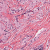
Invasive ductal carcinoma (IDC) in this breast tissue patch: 1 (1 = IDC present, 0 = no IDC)